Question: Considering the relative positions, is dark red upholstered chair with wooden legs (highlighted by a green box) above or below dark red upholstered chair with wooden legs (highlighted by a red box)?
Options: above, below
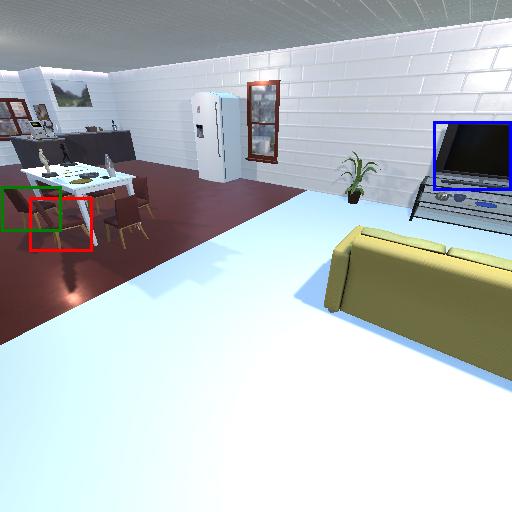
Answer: above